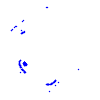
Particle: kaon